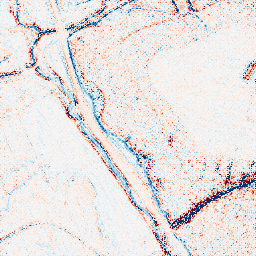
Category: multiscale
Decomposition family: dog_multiscale
Decomposition parameters: sigma_ratio: 1.6
n_scales: 3
base_sigma: 0.5
Upsampling method: regularized
Upsampling parameters: scale: 2
lambda_reg: 0.1
Upsampling scale: 2